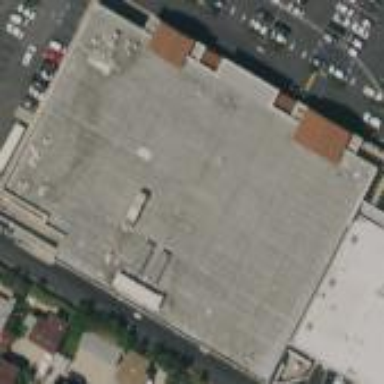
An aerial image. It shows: Retail building housing supermarket.